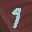
Label: 9